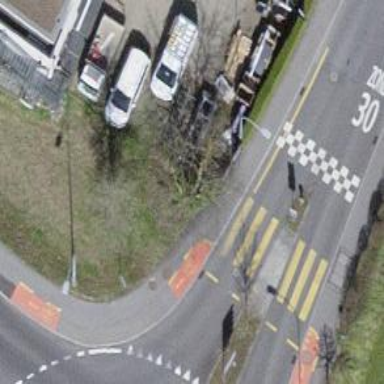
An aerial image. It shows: Kerb barrier.